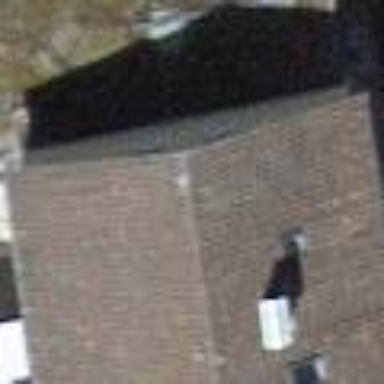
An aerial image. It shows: Gabled roof house.